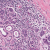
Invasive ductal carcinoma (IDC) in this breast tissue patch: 1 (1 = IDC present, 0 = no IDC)